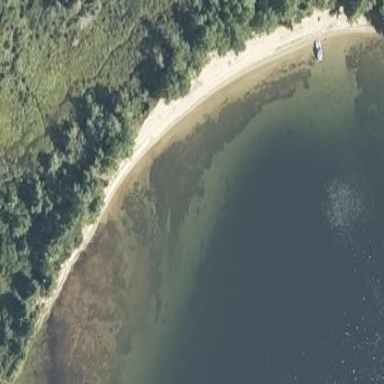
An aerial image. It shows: Beautiful beach with natural surroundings.